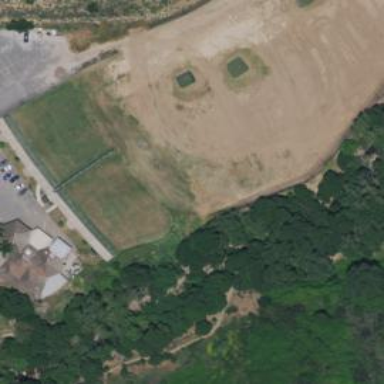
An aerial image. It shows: Rough area on grassy golf course.